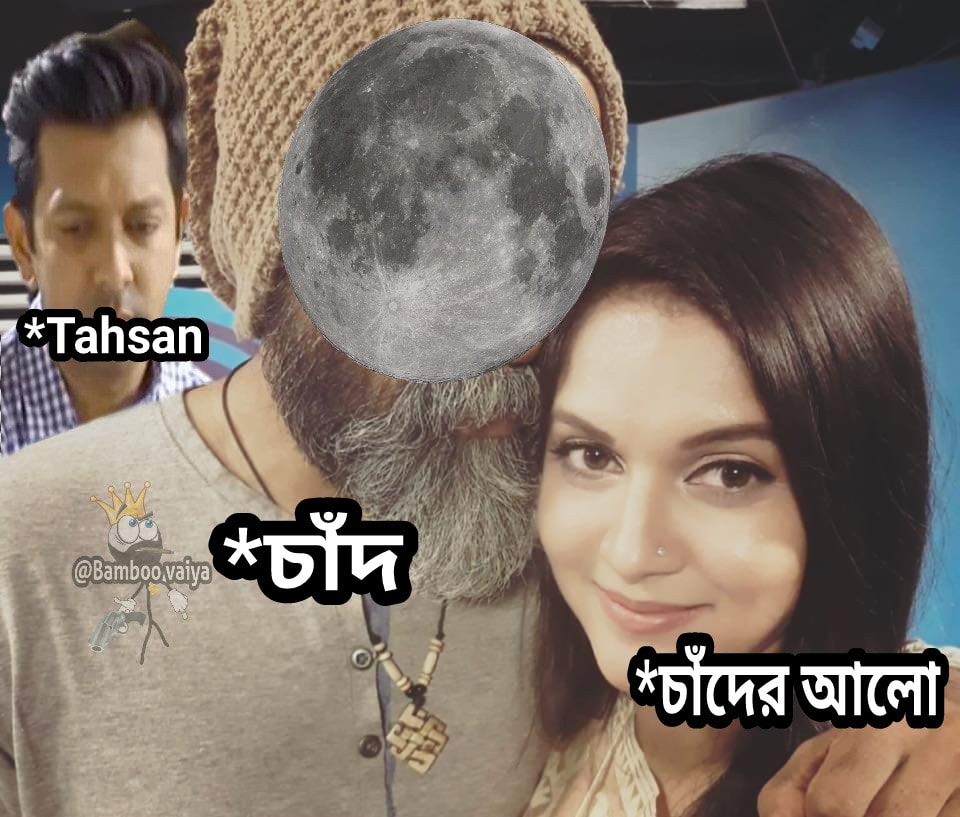
Caption: *Tahsan    *চাঁদ     *চাদের আলো
Label: hate